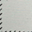
Piece: xx